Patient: sex F, age 70
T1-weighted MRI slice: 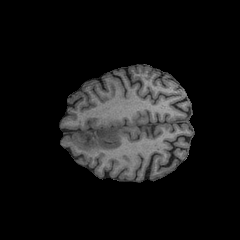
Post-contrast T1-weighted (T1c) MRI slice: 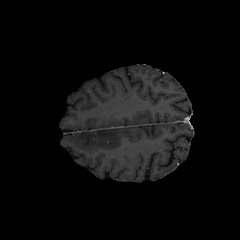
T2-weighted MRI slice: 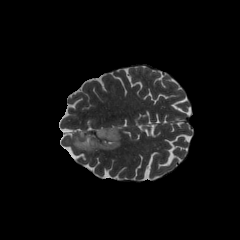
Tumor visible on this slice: yes
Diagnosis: Oligodendroglioma, IDH-mutant, 1p/19q-codeleted
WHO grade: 2